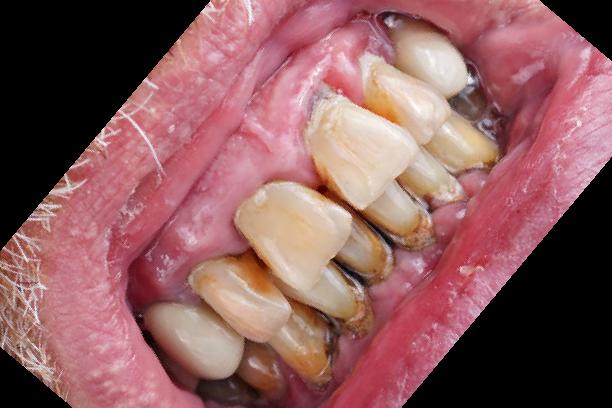
Condition: Calculus